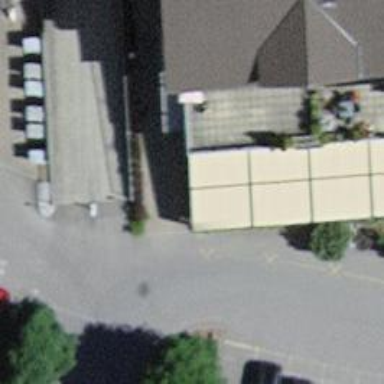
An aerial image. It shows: Restaurant.